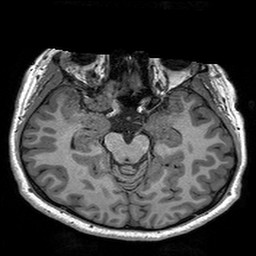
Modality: T1w
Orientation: coronal
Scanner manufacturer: siemens
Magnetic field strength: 3 T
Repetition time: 2.3 s
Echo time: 0.00298 s